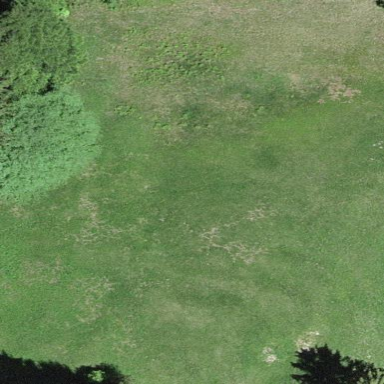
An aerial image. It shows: Reedbed wetland area.